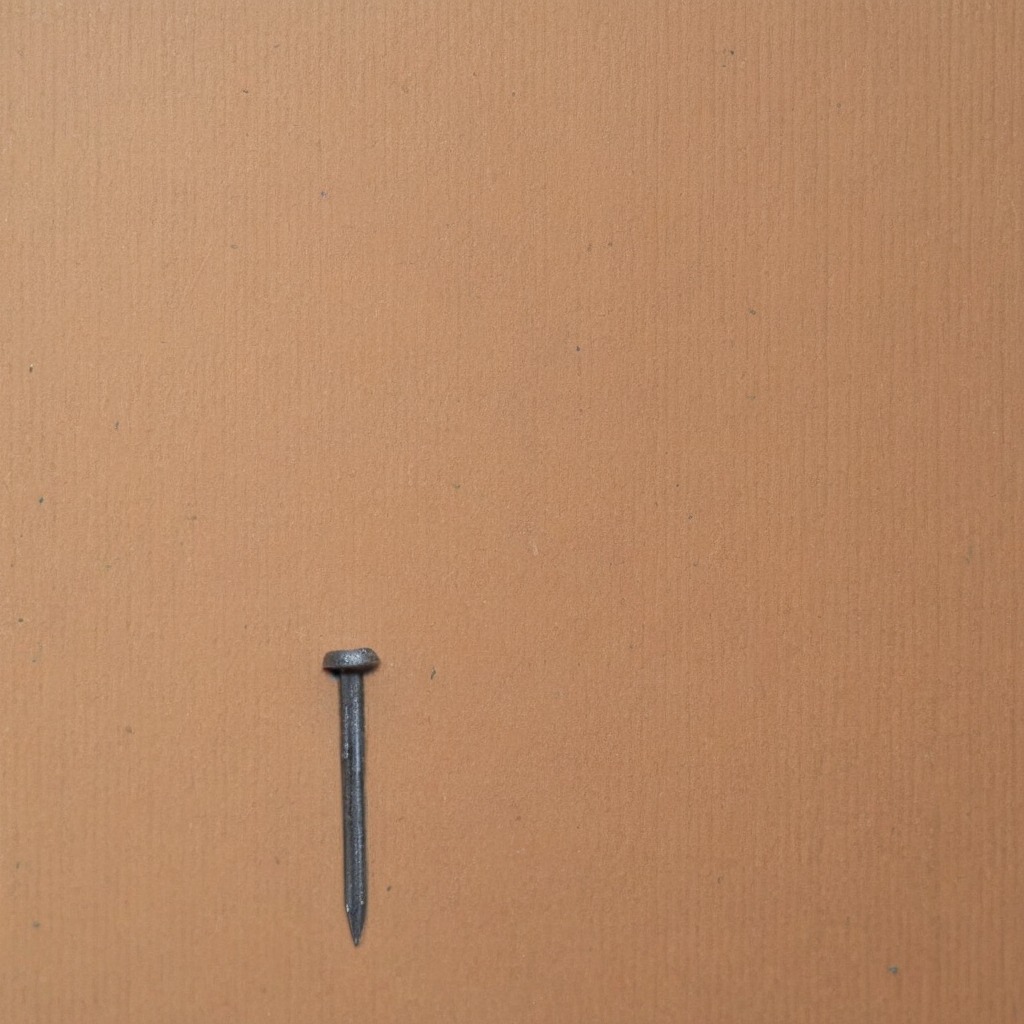
An iron nail is lying on a clean dry cardboard box surface in an outdoor workshop during daytime bright natural light soft shadows slightly creased but